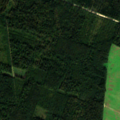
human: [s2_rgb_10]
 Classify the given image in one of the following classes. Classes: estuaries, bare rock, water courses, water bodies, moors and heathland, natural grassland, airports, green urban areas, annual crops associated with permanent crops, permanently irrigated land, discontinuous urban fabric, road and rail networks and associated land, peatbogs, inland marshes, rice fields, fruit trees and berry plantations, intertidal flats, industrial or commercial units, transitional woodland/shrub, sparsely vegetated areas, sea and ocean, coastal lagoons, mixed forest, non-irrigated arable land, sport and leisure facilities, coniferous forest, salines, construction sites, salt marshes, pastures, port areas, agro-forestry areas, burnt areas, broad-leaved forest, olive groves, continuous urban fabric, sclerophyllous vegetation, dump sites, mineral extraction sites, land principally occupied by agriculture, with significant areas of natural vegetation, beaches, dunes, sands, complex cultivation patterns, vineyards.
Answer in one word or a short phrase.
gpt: non-irrigated arable land, broad-leaved forest, mixed forest, transitional woodland/shrub